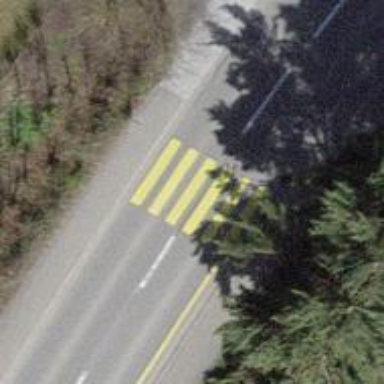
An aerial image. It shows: Pedestrian crossing with zebra markings on footway.